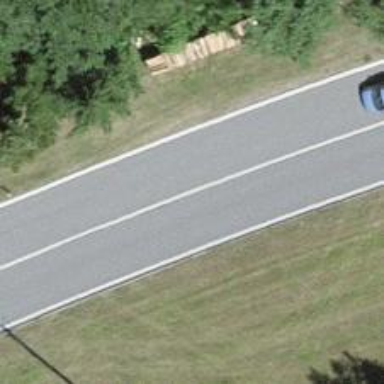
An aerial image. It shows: Secondary road with asphalt surface.